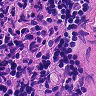
Metastatic tissue present: no